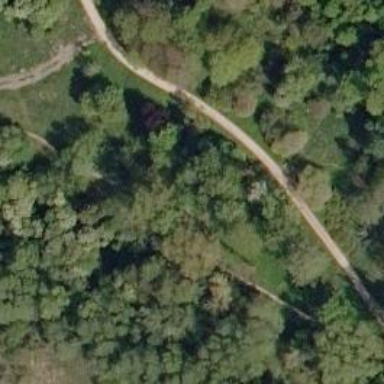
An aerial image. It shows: Arboretum.